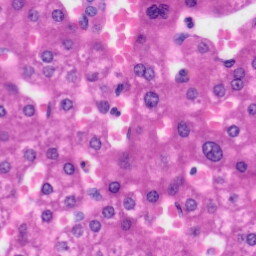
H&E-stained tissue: Liver